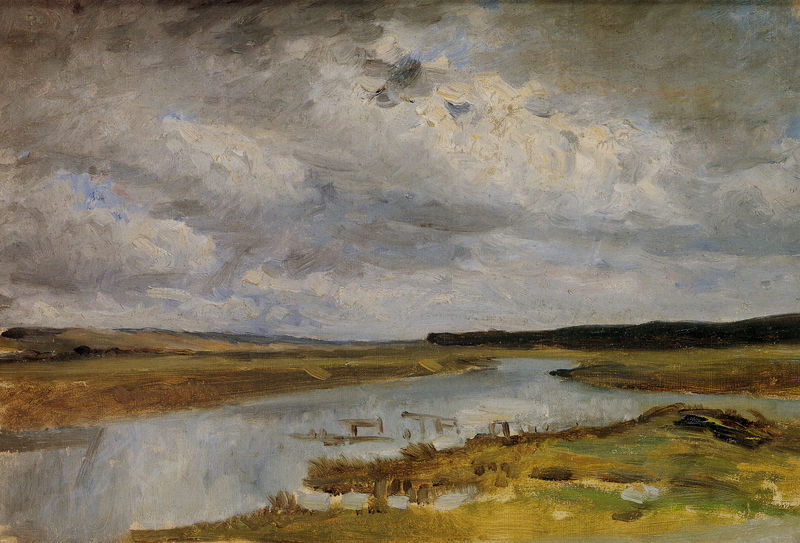
Titel: La lande, esquisse, Das Ödland
Künstler: Paul Huet
Standort: Paris
Institution: Musée d'Orsay
Schlagwörter: baum, berg, blau, dunkel, gemälde, gewitter, himmel, meer, schatten, wasser, weiß, wolken, aquarell, bäume, fluss, gelb, grün, heckel, impressionismus, landschaft, ocker, see, ufer, blumen, braun, grau, hell, hintergrund, holz, licht, orange, schwarz, skizze, vordergrund, ausblick, gras, rasen, tiere, weg, wiese, wolke, beige, expressionismus, stein, steine, weit, spiegel, öl, bach, deich, ebene, einsamkeit, erde, feld, felder, ferne, flusslauf, gräser, horizont, horizontlinie, hügel, kalt, kühe, nass, natur, norden, spiegelung, weide, weite, wind, brücke, einsam, flach, gewässer, kanal, pastos, polder, sonne, wiesen, boden, hochwasser, land, pflanze, pflanzen, england, wald, boot, bewölkt, ruhig, strand, ruhe, studie, moderne, berge, gebirge, dorf, dunkelgrün, eben, hellgrün, nebel, tag, monochrom, herbst, winter, pause, schlot, bank, anleger, stille, romantik, strom, ölgemälde, constable, steg, sturm, unwetter, wetter, duktus, impressionistisch, streifen, allein, ölfarbe, still, savanne, steppe, regen, schlote, weiden, heide, kälte, bewölkung, tageslicht, flusslandschaft, acryl, wolkig, leinwand, sumpf, pinselduktus, moor, romantisch, tümpel, wrack, bachlauf, freilicht, freilichtmalerei, morast, plein air, torf, plateau, überschwemmung, alleine, verlauf, landstrich, gabelung, norddeutschland, air, plein, pissaro, piktoral, buchten, nässe, kanäle, gra, nolde, gars, hochplateau, moorlandschaft, john constable, blechen, überschwemmt, nordisch, pase, bewolkt, brückenrest, pleine-air, spielgelungen, nrden, worbswede